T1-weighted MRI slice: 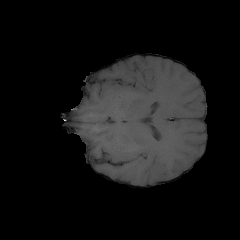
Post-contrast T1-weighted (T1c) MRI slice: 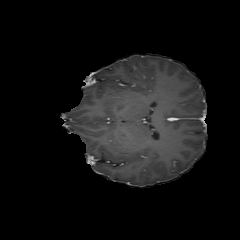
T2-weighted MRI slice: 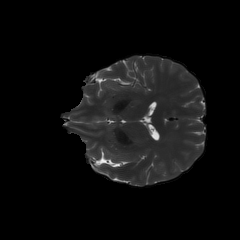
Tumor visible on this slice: no